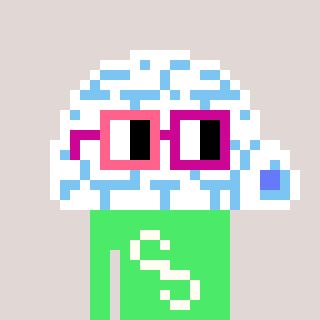
a pixel art character with square pink and red glasses, a igloo-shaped head and a teal-colored body on a warm background